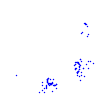
Particle: proton